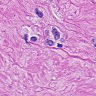
Metastatic tissue present: yes